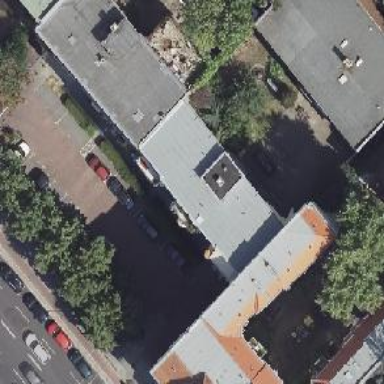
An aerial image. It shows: Beauty shop.